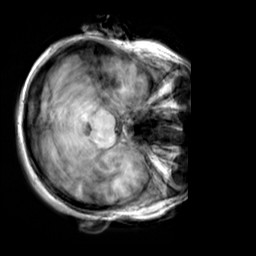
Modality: T1w
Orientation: axial
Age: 23
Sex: female
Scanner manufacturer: siemens
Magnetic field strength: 3 T
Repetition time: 2.3 s
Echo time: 0.00303 s